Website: macys
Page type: billing-address
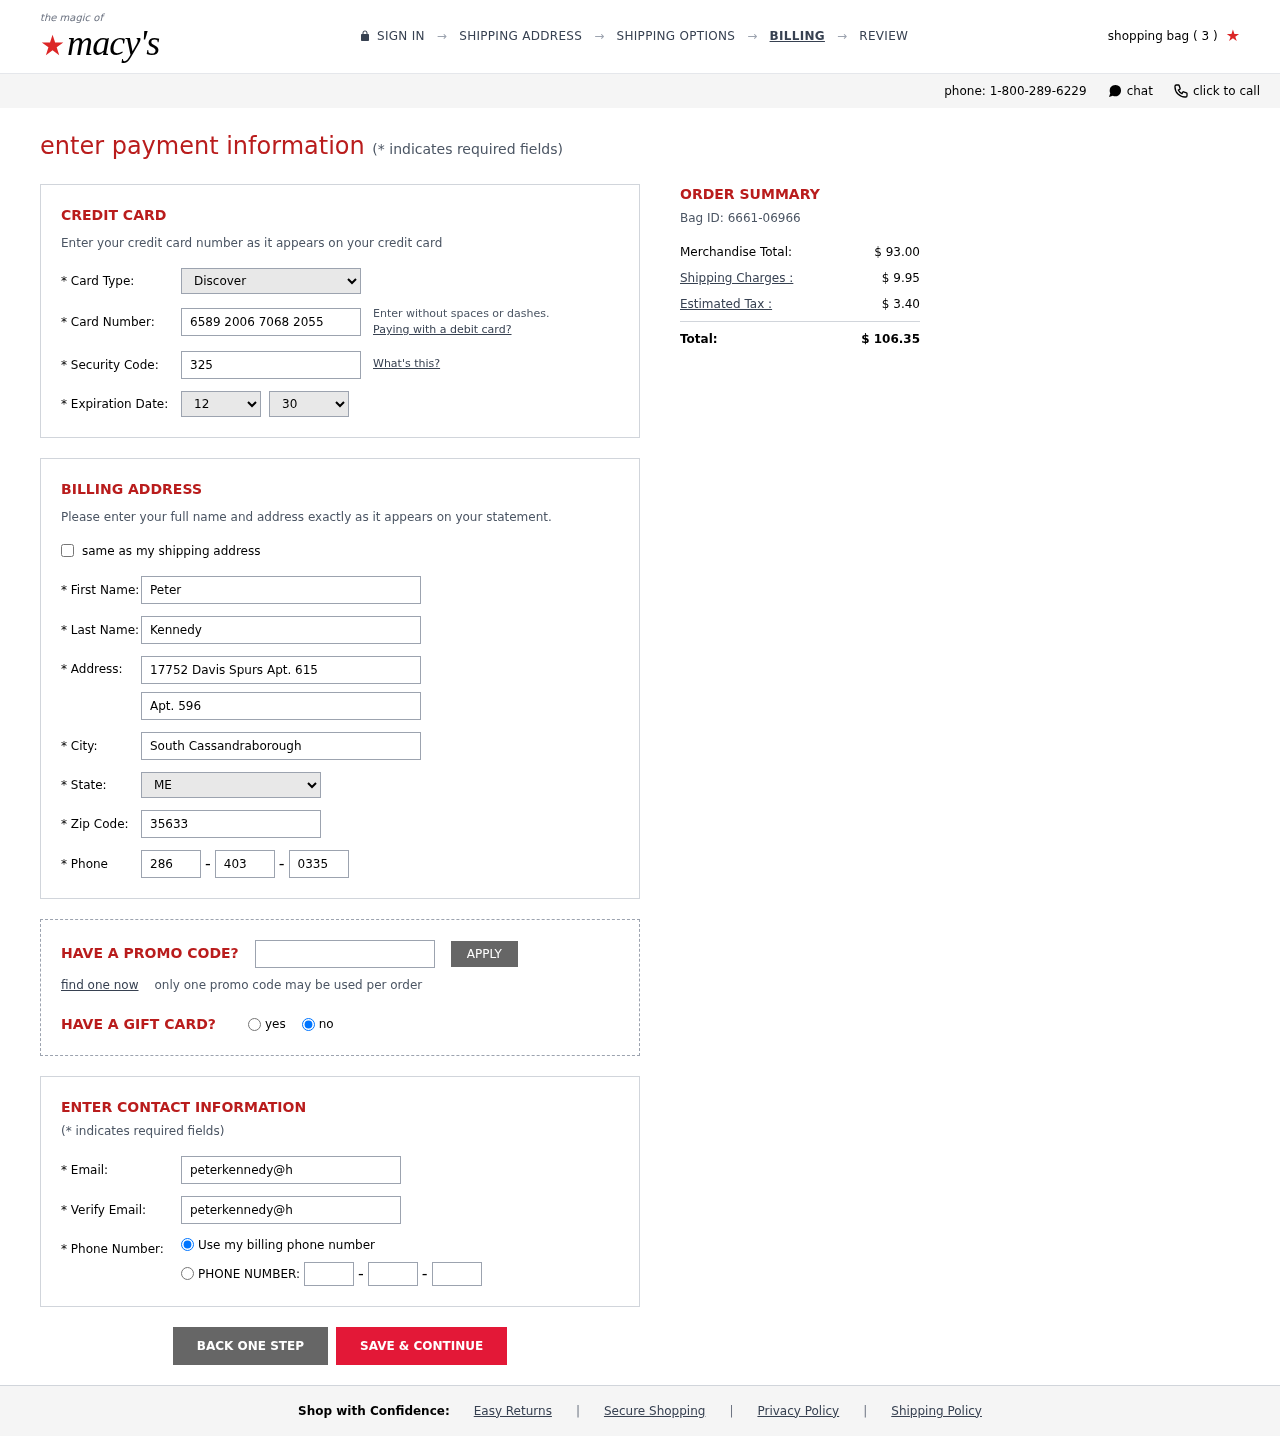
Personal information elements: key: PII_CARD_CVV
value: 325
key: PII_CARD_EXPIRY_MONTH
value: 12
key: PII_CARD_EXPIRY_YEAR
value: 30
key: PII_CARD_NUMBER
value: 6589 2006 7068 2055
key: PII_CARD_TYPE
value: Discover
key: PII_CITY
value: South Cassandraborough
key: PII_EMAIL
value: peterkennedy@hotmail.com
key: PII_FIRSTNAME
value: Peter
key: PII_LASTNAME
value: Kennedy
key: PII_PHONE_AREA
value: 286
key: PII_PHONE_PREFIX
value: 403
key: PII_PHONE_SUFFIX
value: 0335
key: PII_POSTCODE
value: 35633
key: PII_STATE_ABBR
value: ME
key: PII_STREET
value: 17752 Davis Spurs Apt. 615
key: PII_STREET2
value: Apt. 596
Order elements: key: ORDER_NUM_ITEMS
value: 3
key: ORDER_ID
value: Bag ID: 6661-06966
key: ORDER_SUBTOTAL
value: $ 93.00
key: ORDER_SHIPPING_COST
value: $ 9.95
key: ORDER_TAX
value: $ 3.40
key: ORDER_TOTAL
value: $ 106.35